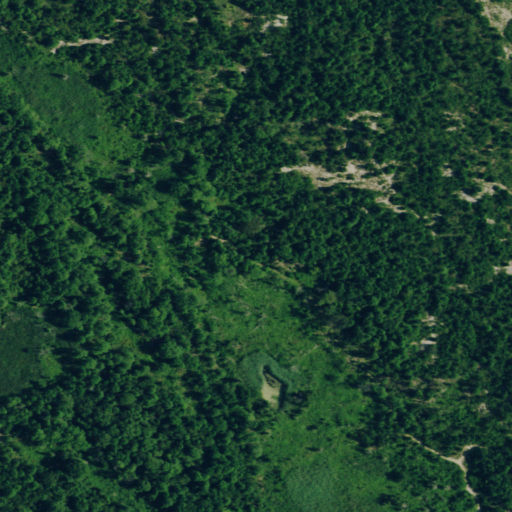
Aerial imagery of spit in New Jersey named Sandy Hook containing woody wetlands, mixed forest, and grassland